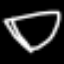
Label: diamond